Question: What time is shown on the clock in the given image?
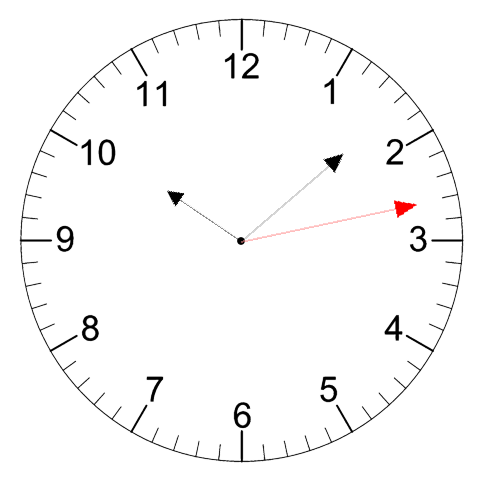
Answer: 10:08:13